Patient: sex F, age 43
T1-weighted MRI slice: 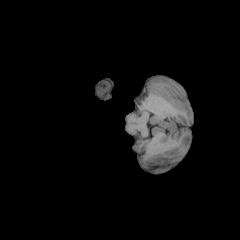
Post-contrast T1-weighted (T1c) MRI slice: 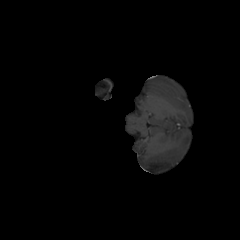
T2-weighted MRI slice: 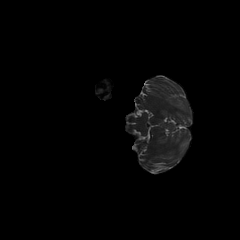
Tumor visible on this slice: no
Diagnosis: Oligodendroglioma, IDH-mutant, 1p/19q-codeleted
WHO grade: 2